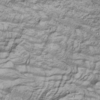
Label: not_dusty